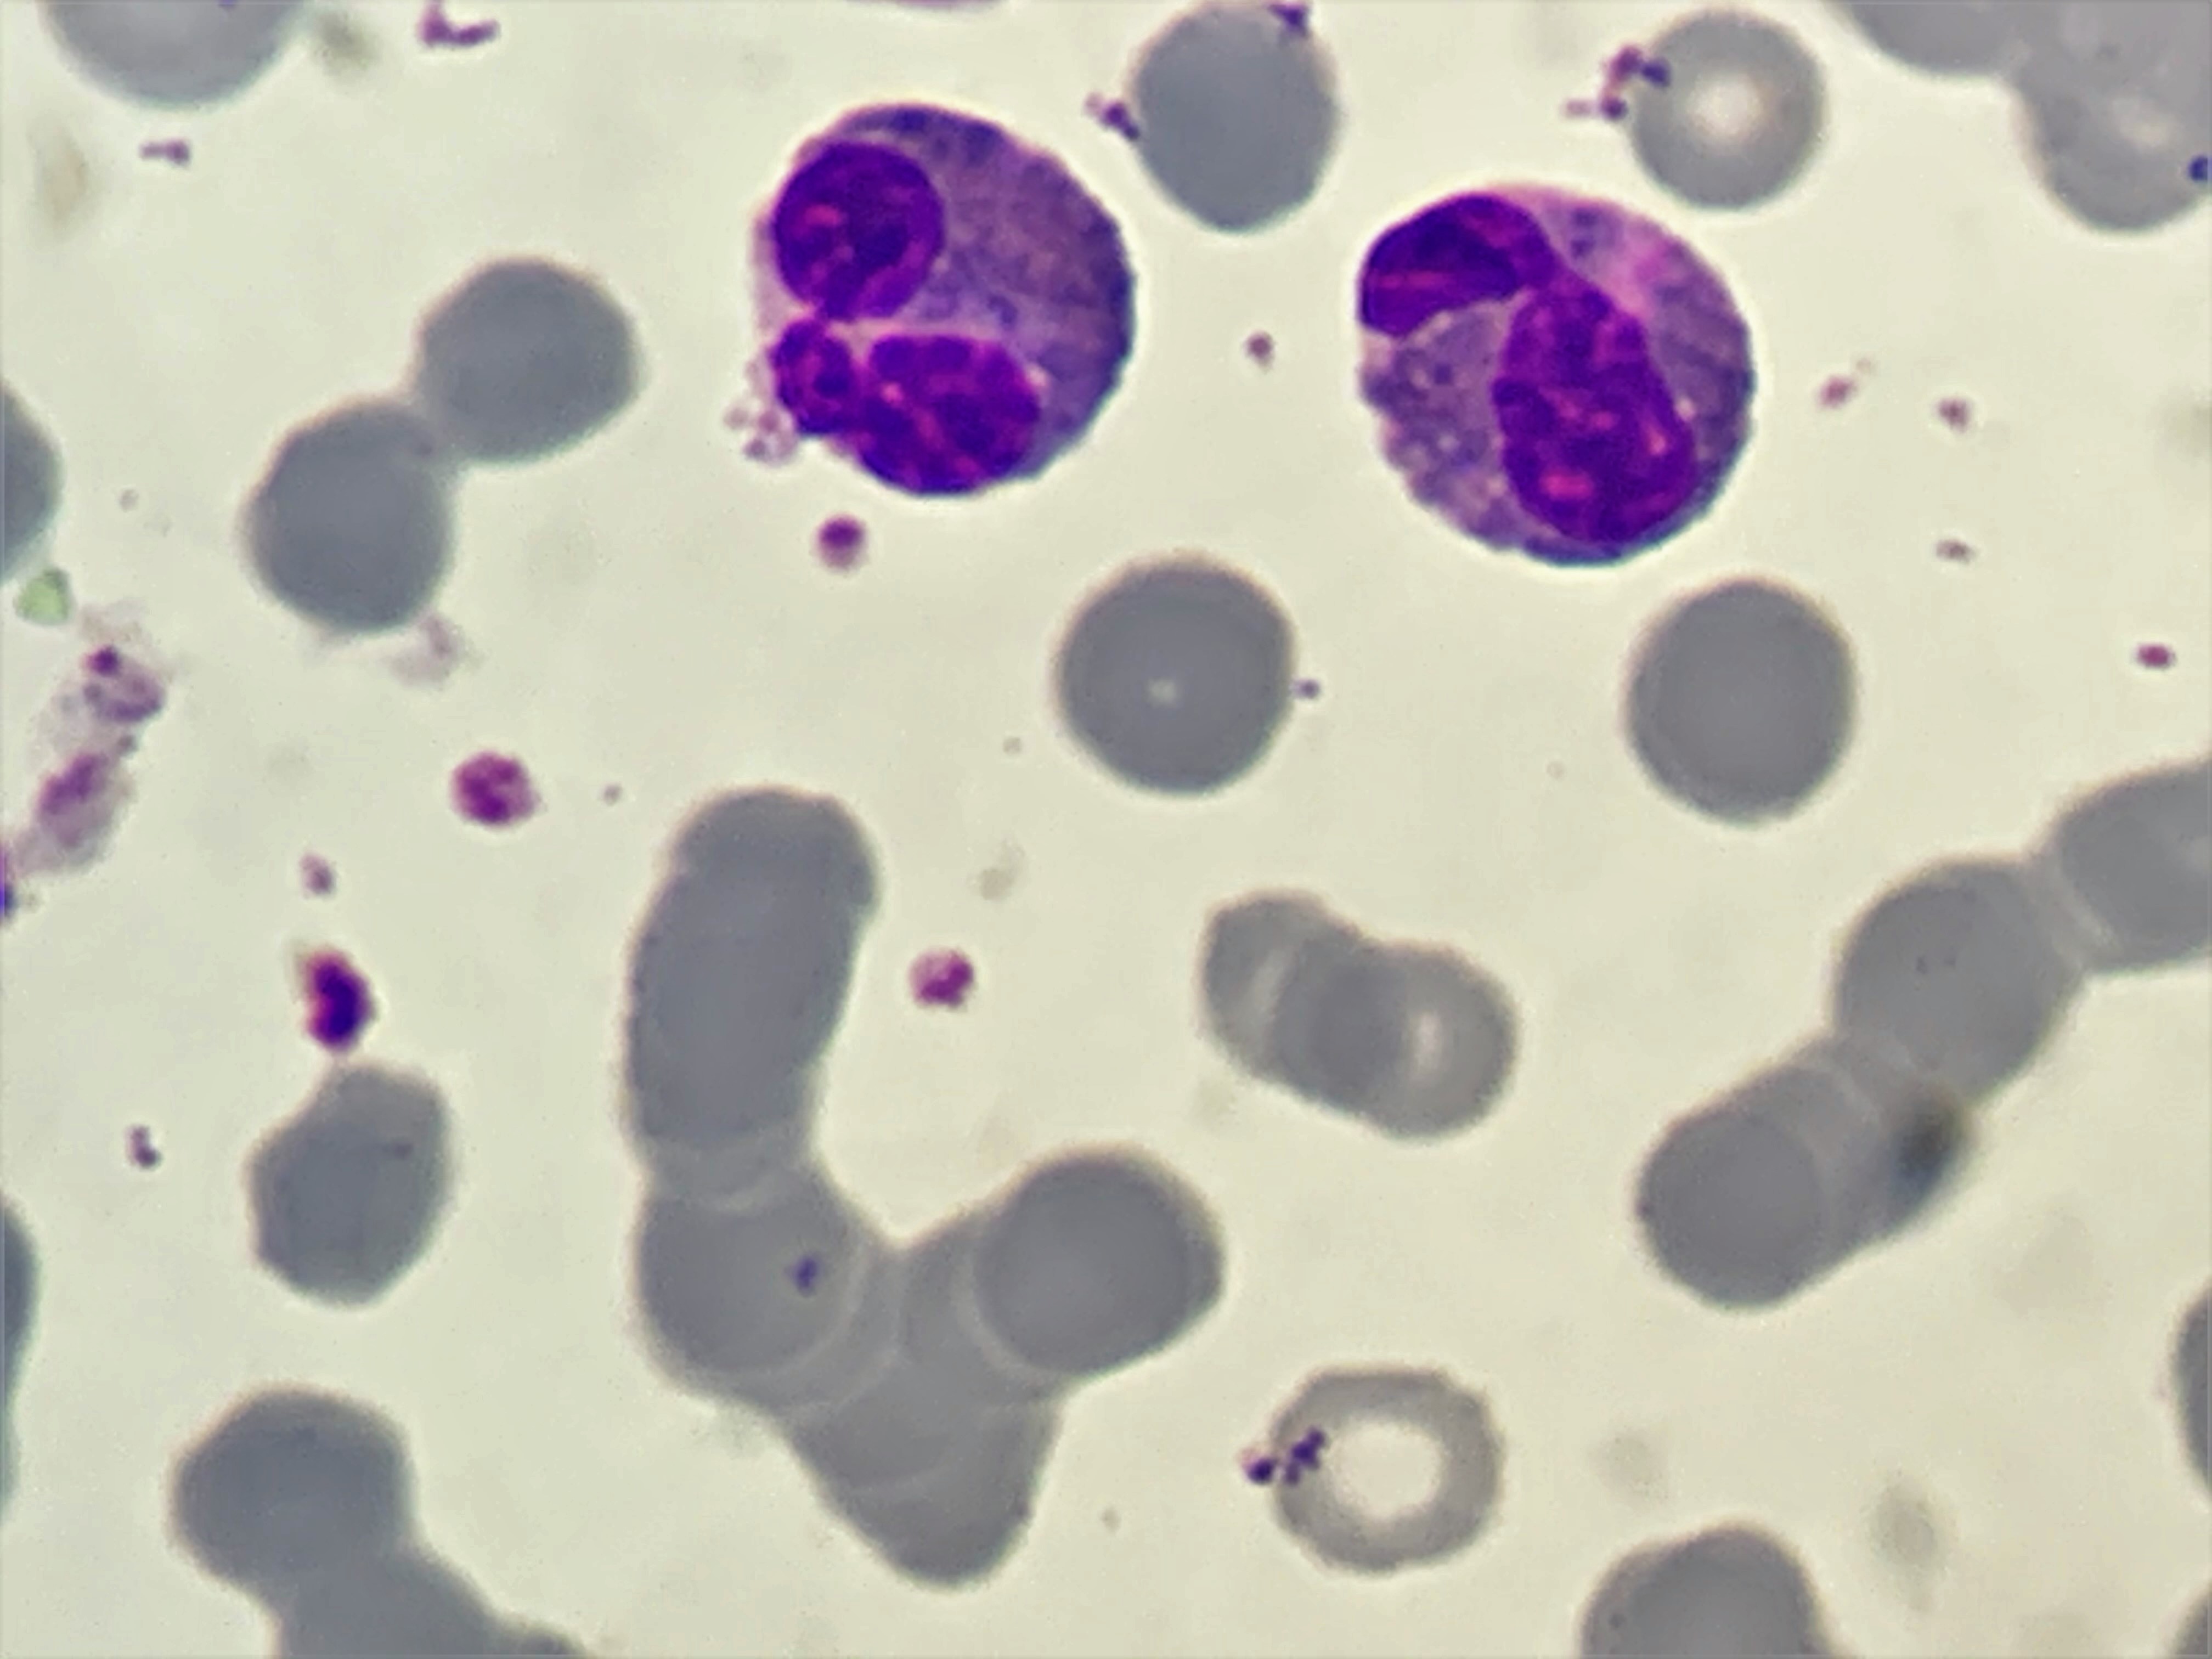
Cell type: EOSINOPHILS